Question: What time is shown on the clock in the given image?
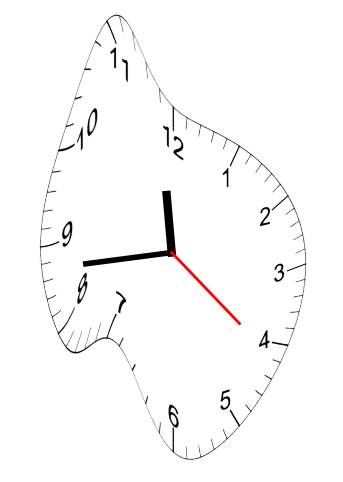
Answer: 11:43:21